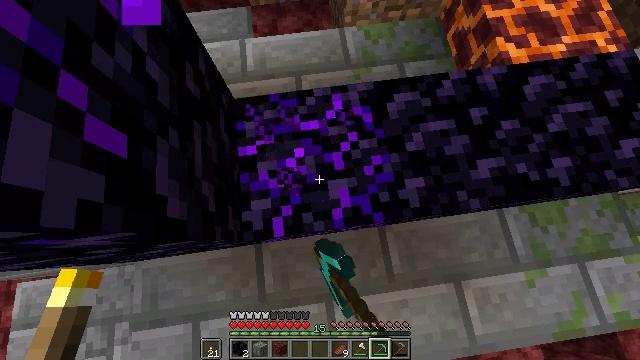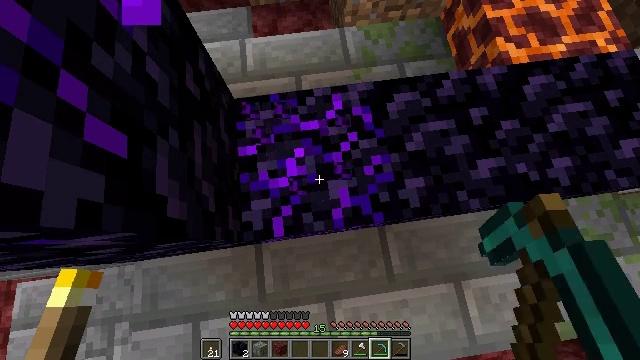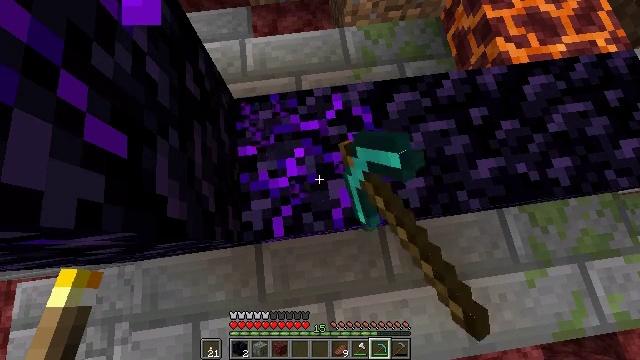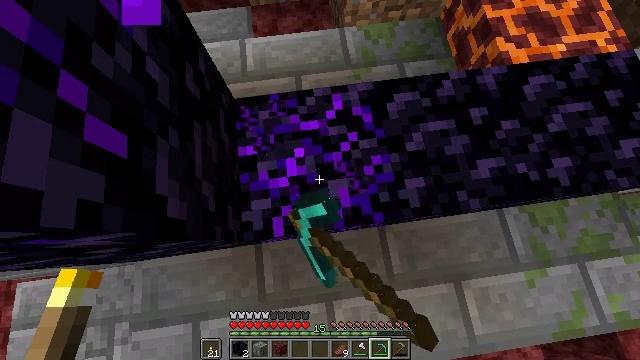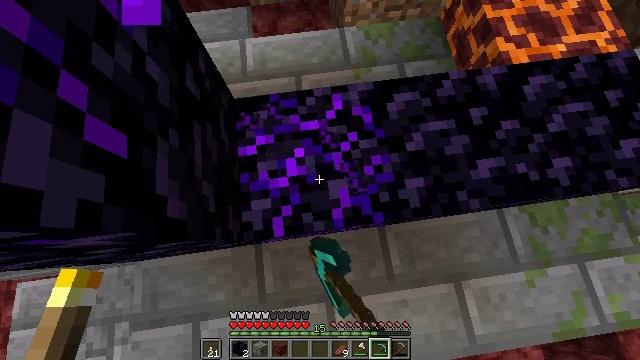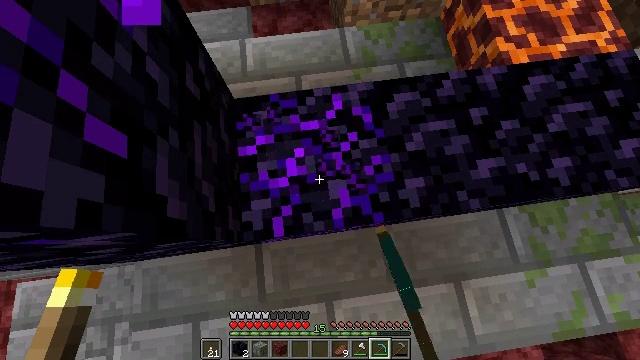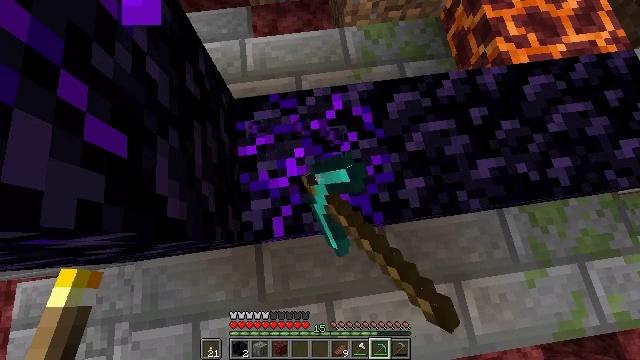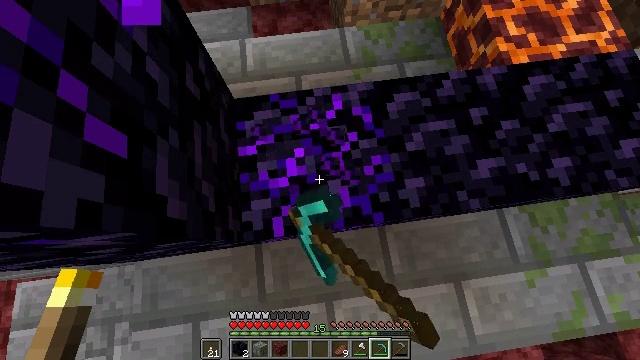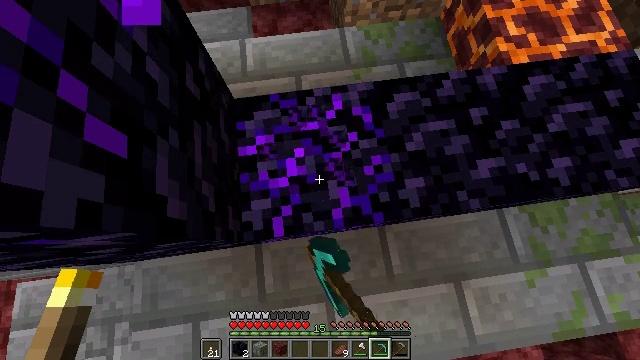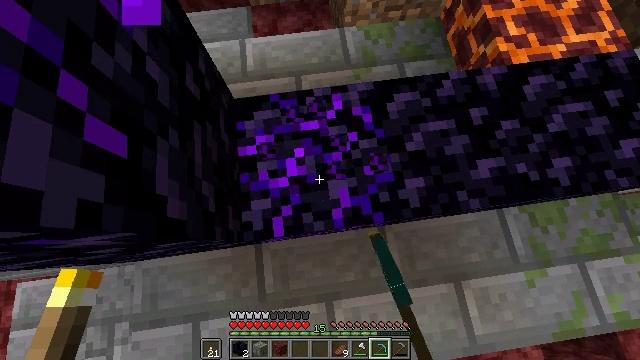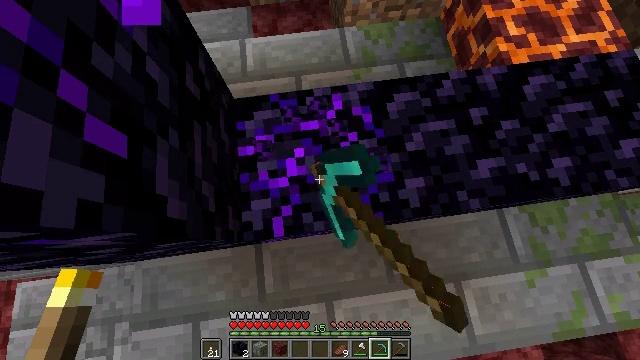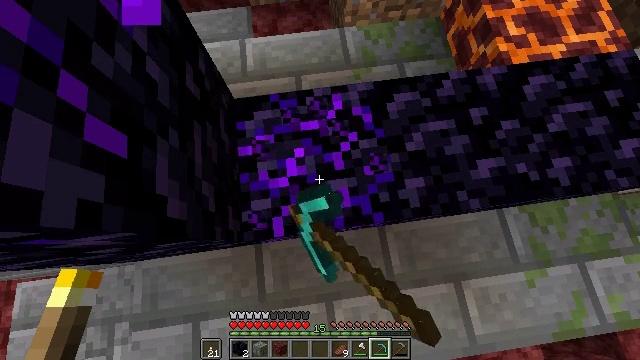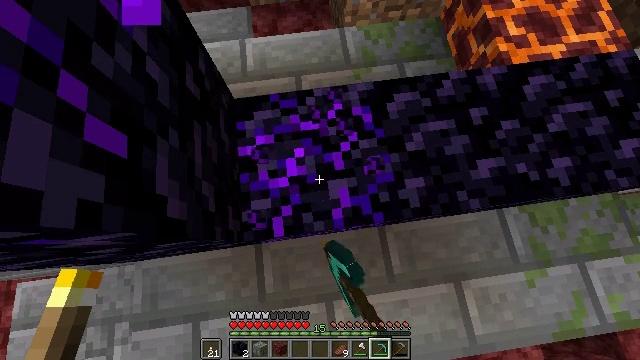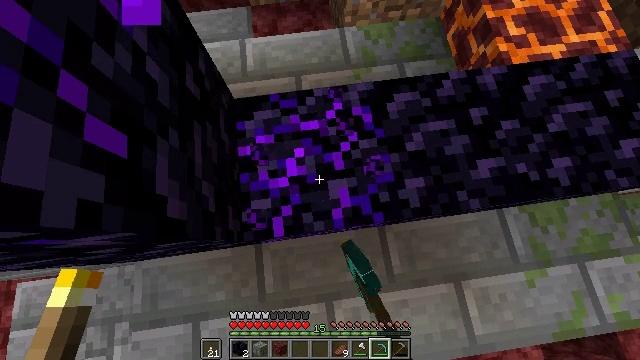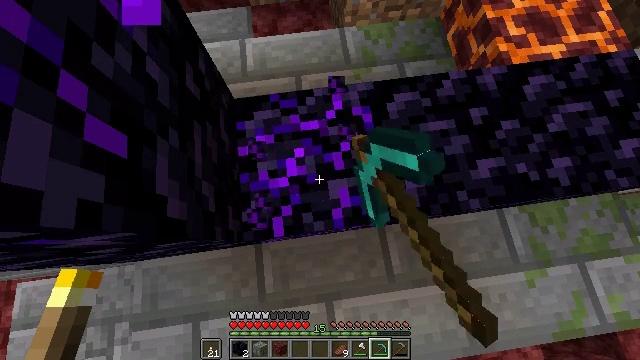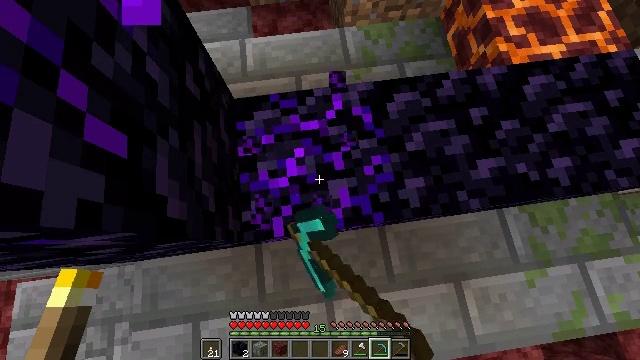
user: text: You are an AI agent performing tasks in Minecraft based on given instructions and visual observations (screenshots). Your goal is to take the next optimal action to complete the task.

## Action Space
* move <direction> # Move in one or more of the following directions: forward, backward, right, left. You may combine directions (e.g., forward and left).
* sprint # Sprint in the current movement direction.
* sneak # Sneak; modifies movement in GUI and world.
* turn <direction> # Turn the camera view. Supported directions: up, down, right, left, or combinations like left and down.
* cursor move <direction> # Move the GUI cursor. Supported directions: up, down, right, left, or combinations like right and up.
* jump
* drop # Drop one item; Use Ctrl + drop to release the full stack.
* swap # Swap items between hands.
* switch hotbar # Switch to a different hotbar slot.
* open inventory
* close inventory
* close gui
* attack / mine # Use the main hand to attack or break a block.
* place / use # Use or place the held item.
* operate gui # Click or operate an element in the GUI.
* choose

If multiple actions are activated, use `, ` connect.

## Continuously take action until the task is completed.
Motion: motion action
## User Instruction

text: Retrieve the rare crying obsidian block.
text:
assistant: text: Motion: attack / mine
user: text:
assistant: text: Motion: attack / mine
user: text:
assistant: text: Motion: attack / mine
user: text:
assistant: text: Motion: attack / mine
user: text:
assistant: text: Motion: attack / mine
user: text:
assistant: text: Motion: attack / mine
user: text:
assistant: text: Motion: attack / mine
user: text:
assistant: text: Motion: attack / mine
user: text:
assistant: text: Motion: attack / mine
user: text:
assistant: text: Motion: attack / mine
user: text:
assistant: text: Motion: attack / mine
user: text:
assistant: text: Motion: attack / mine
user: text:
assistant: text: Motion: attack / mine
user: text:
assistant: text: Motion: attack / mine
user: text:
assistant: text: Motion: attack / mine
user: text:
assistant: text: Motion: attack / mine
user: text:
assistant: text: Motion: attack / mine
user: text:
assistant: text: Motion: attack / mine
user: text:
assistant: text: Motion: attack / mine
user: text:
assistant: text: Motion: attack / mine
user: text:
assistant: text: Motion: attack / mine
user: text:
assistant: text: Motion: attack / mine
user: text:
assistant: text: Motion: attack / mine
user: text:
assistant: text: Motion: attack / mine
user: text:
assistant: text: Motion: attack / mine
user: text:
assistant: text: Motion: attack / mine
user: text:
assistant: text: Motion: attack / mine
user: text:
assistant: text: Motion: attack / mine
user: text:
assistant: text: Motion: attack / mine
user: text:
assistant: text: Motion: attack / mine